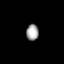
Tissue: lung
Cell type: Endothelial cells
Senescence score: 0.6078
Nuclear area (px): 195
Mean DAPI intensity: 163.138